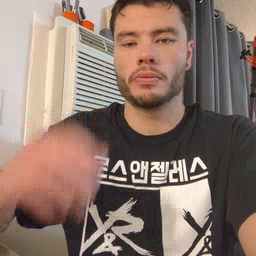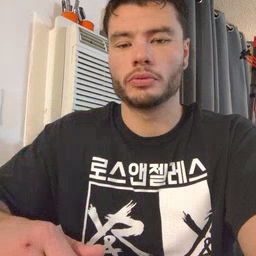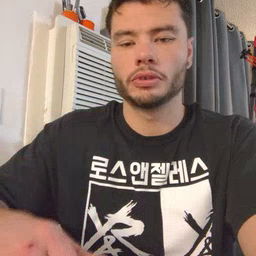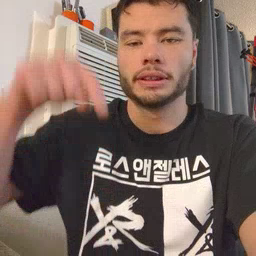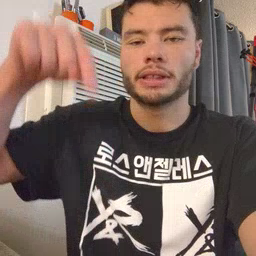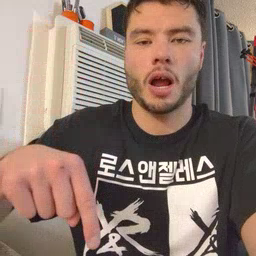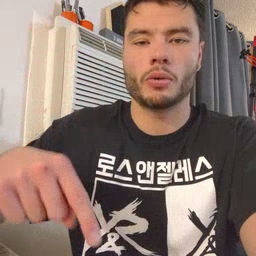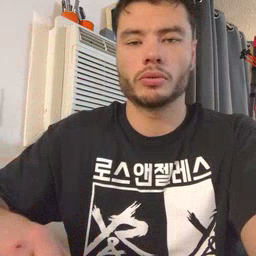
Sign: down